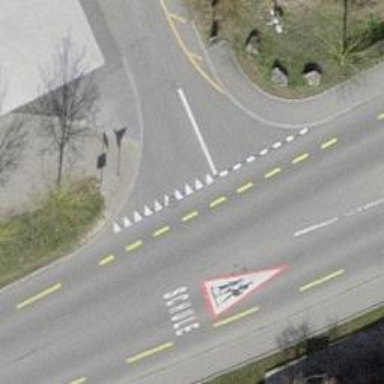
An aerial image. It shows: Road with "give way" sign.